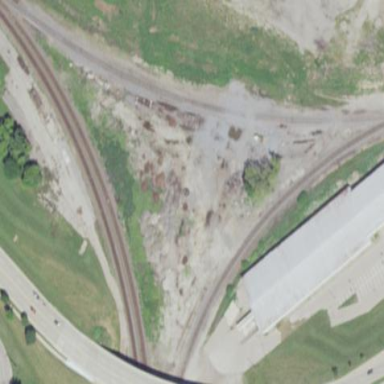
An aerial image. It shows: Brownfield site.